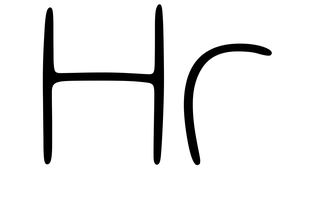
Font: Gluten_Thin